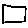
Label: square